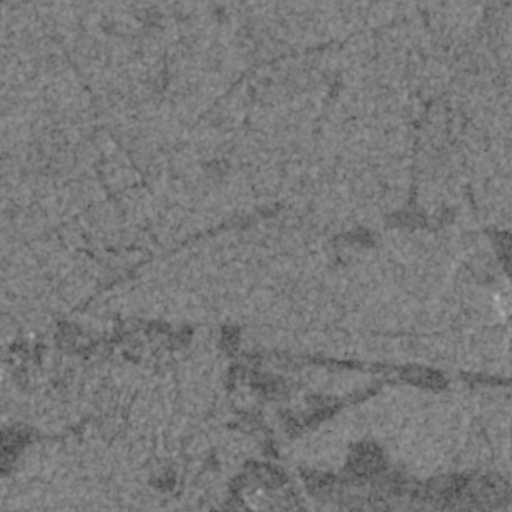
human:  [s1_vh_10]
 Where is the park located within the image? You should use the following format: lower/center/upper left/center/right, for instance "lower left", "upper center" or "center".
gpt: The park is located in the lower left of the image.
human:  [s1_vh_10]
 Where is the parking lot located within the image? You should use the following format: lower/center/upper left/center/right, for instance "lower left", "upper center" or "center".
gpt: The parking lot is located in the lower left of the image.
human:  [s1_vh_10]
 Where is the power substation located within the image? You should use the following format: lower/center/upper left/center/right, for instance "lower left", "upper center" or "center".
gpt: The power substation is located in the center left of the image.
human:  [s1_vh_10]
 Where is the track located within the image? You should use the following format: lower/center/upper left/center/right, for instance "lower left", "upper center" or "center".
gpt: There is no track in the image.

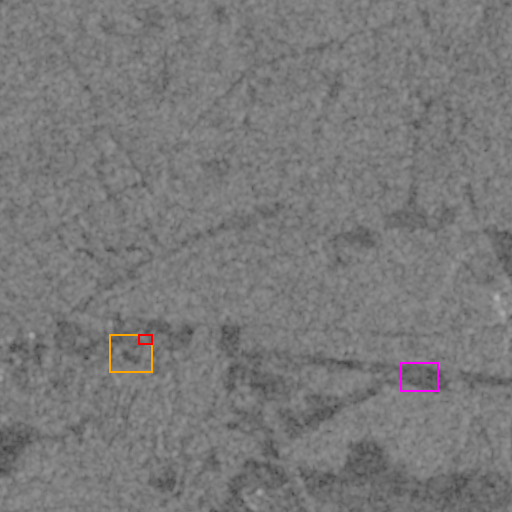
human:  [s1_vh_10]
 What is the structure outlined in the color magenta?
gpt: The structure outlined in magenta is a crop field.
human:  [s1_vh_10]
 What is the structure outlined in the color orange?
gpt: The structure outlined in orange is a park.
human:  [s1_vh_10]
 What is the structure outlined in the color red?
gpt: The structure outlined in red is a parking lot.
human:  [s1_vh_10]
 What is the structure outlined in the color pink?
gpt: There is no pink outline.